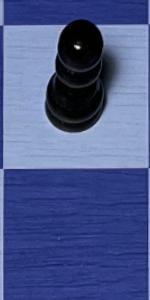
Label: Empty